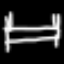
Label: bed